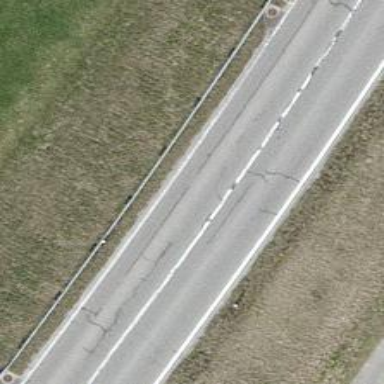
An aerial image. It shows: Primary road with asphalt surface.